Question: How do you create the special links which show under sites in search results? Say I search for at , I get a result close to this:

The links I am asking about are outlined in red in the image above. What do you put in your page to have them show in search results, or how are they created?
Thank you,
Brett
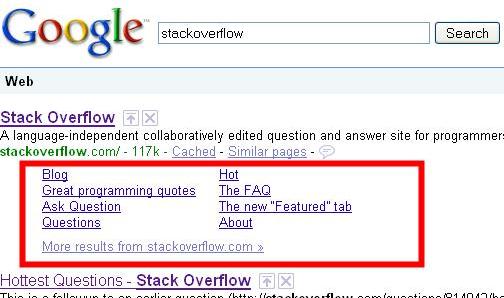
Answer: They're called Sitelinks. This is what Google itself says about them: <URL>
Also have a look at Matt Cutts' short presentation about the <URL>.
<URL>.
### Summarizing mainly from Vanessa Fox's blog post:
Google auto-generates them, based largely on easy-to-crawl, relevant, internal links with short titles on your site's homepage. They'll only appear on the first search result, and only when Google thinks they're useful. There can be up to 8 sitelinks.
As the Google support page also says, you can view them for your site in their <URL> and block those ones you don't like. You can't add any yourself.
<URL> adds that a single row of up to 4 sitelinks can appear on more results than just the first one now.